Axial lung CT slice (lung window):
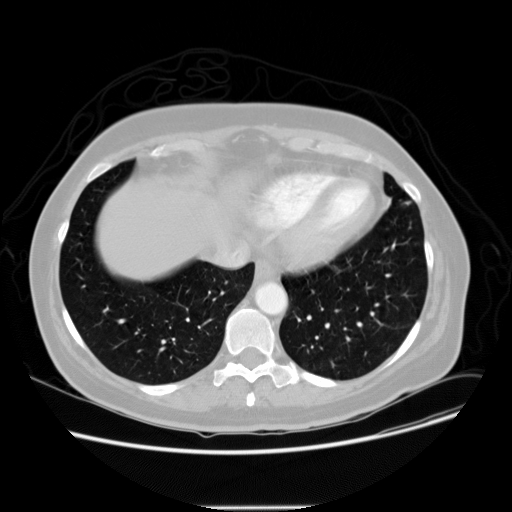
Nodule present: no